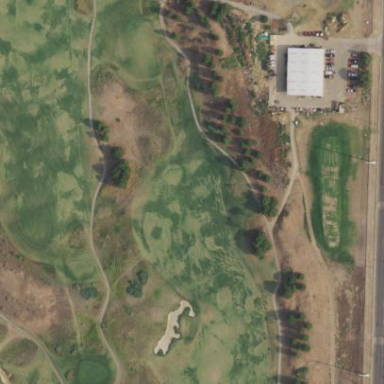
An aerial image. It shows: Rough grassy area used for golf.